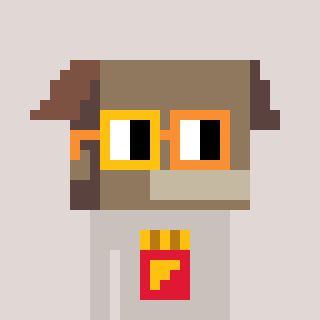
a pixel art character with square yellow and orange glasses, a box-shaped head and a foggrey-colored body on a warm background